Question: I have created a very simple test model, and I have come across a problem.
If I have a relationship of 1 to many, which then has a relationship of 1 - 0...1. If I create more than 1 object to add to the model on the 1 to many side, I get the following exception:
'''
Unable to determine the principal end of the
'TestModel.FK__Transacti__Trans__023D5A04' relationship.
Multiple added entities may have the same primary key.
'''
This is the model I am dealing with:

The entity framework code I am using to do the save is as follows:
'''
using (TestEntities context = new TestEntities())
{
// create test sales
SalesOrderHeader salesHeader = new SalesOrderHeader();
salesHeader.Transactions = new List<Transaction>();
salesHeader.SalesDate = DateTime.Now;
// create test payment
TransactionPayment payment = new TransactionPayment();
payment.SalesOrderHeader = salesHeader;
payment.TransactionDate = DateTime.Now;
// attach the payment to the sale
salesHeader.Transactions.Add(payment);
// create another test payment
payment = new TransactionPayment();
payment.SalesOrderHeader = salesHeader;
payment.TransactionDate = DateTime.Now;
// attach the 2nd payment to the sale
salesHeader.Transactions.Add(payment);
// add the sale to the context and save the changes
context.SalesOrderHeaders.AddObject(salesHeader);
context.SaveChanges();
}
'''
The model basically reads, that we have 1 sales header. For each sales header, we have multiple transaction objects. And each transaction object can be of type transaction payment. Ignore the simpleness of this model, it is a majorly cut down version of what I am trying to do, but it hits the exact same exception as the real model.
So, transaction payment inherits from transaction, and I have removed the primary key on transaction payment as it conflicted with the key on transaction....namely the "TransactionID" column.
If I save one transaction at a time it will work. If I manually set the transaction ID's to be different numbers on both payment objects it works. However, if I don't set the keys I get that exception. The ID field is an auto incrementing number in the DB, so I shouldn't really be setting the key to some imaginary number that will then get overwritten after the save surely?
Is there something I am doing wrong?
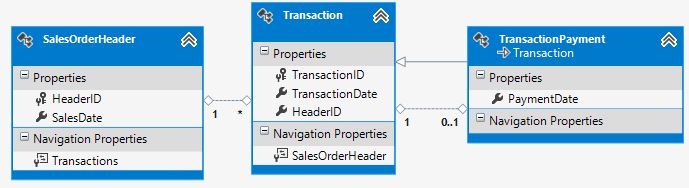
Answer: You should delete the '0 - 0..1' relation in the diagram. It is replaced by the inheritance that you have added. Notice there are no corresponding Nav properties.
And as it turns out this was the actual error.